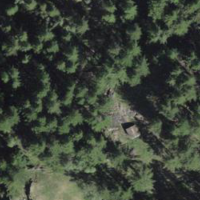
EUNIS habitat code: 44
Species observed at this site:
Streptopus amplexifolius